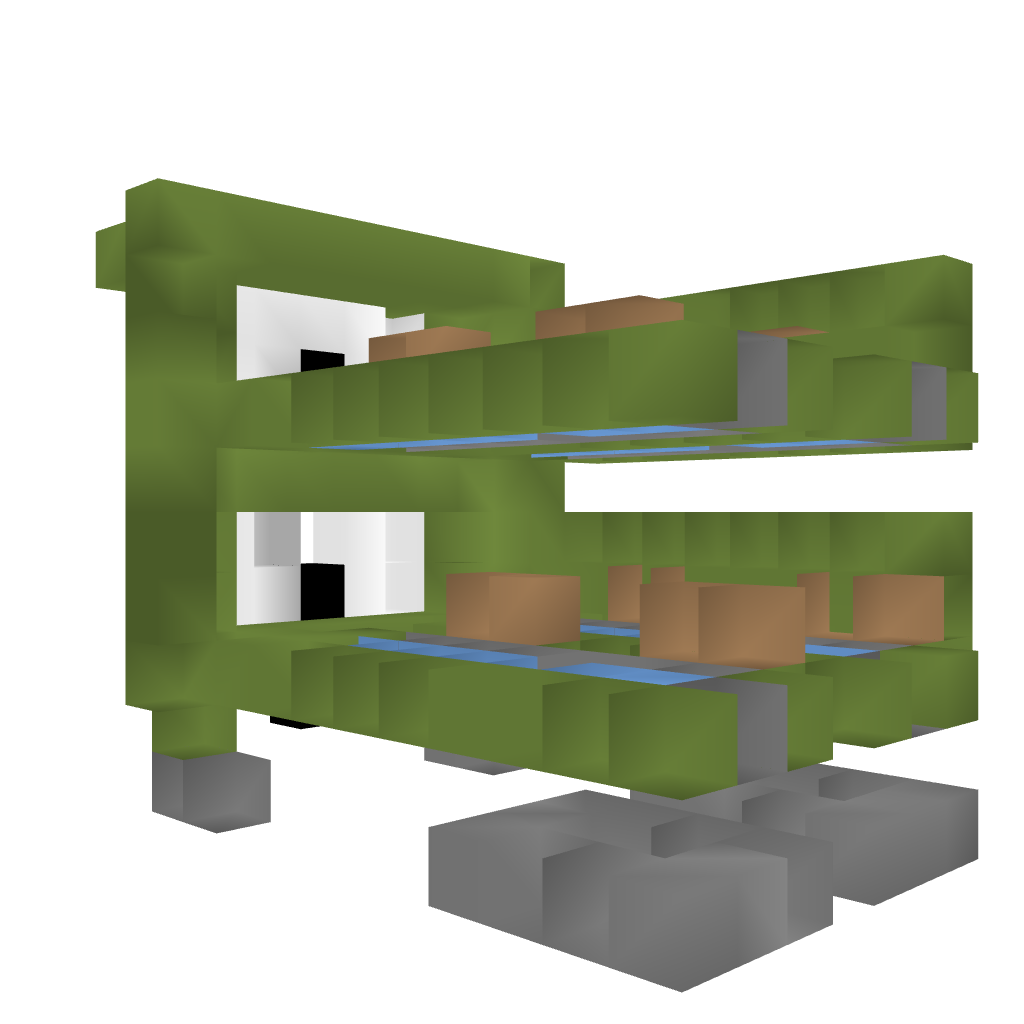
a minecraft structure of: multi tnt cannon(low range) bad low quality